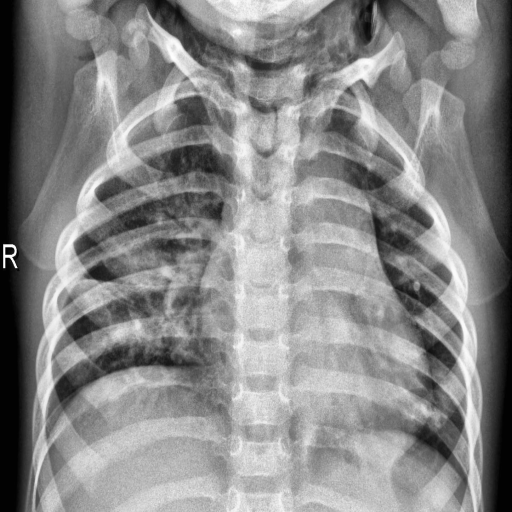
Finding: PNEUMONIA